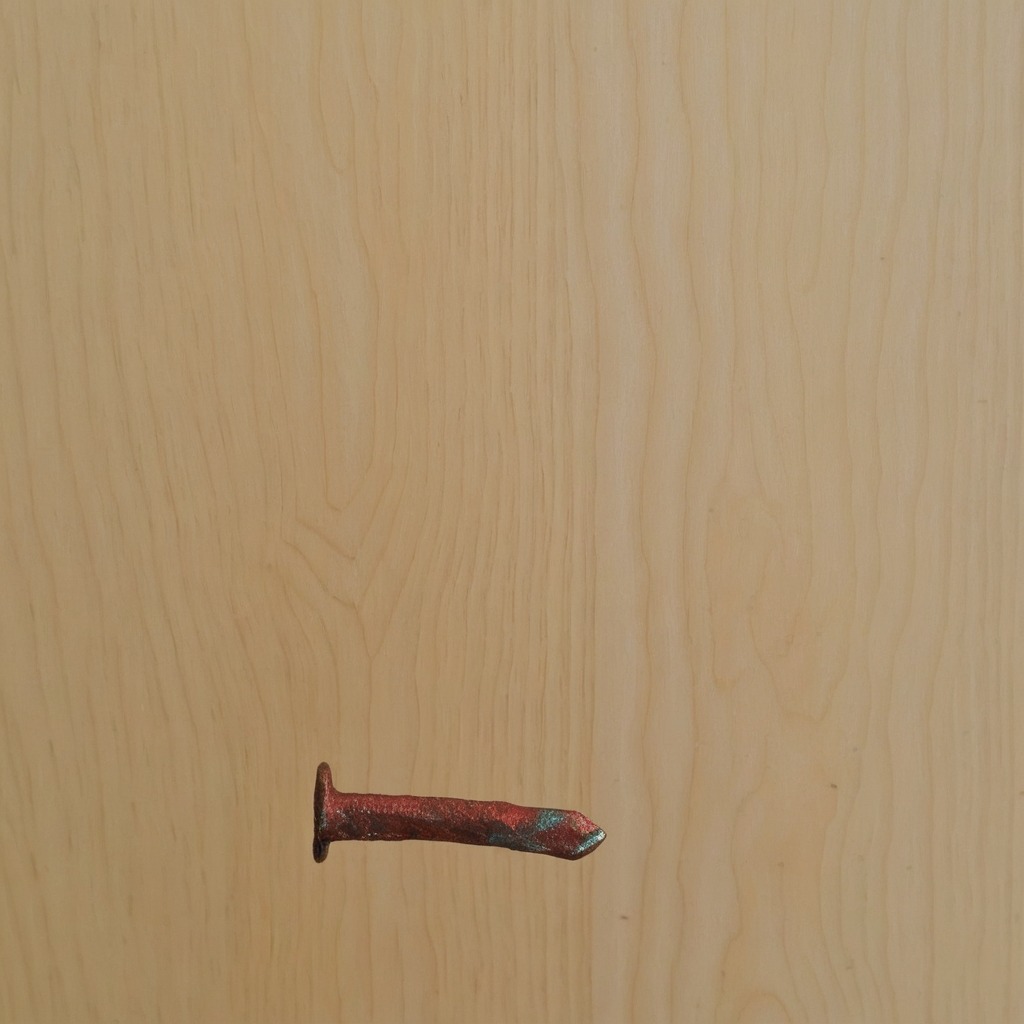
A nail is lying on the plywood surface in a paint workshop lit by afternoon window light.